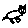
Label: cat